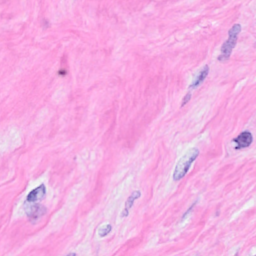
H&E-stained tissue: Breast